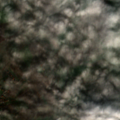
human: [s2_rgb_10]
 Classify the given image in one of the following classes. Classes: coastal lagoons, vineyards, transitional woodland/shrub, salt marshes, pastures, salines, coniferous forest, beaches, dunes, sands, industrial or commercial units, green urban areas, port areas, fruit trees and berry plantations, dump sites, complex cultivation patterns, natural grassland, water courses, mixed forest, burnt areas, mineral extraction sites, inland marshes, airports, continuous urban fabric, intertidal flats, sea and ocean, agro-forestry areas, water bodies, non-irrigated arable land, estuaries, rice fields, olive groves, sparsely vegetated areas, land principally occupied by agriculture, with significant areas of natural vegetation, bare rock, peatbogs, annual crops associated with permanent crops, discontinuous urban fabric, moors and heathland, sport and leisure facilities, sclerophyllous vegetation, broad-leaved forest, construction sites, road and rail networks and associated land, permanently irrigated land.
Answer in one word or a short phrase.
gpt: discontinuous urban fabric, non-irrigated arable land, pastures, complex cultivation patterns